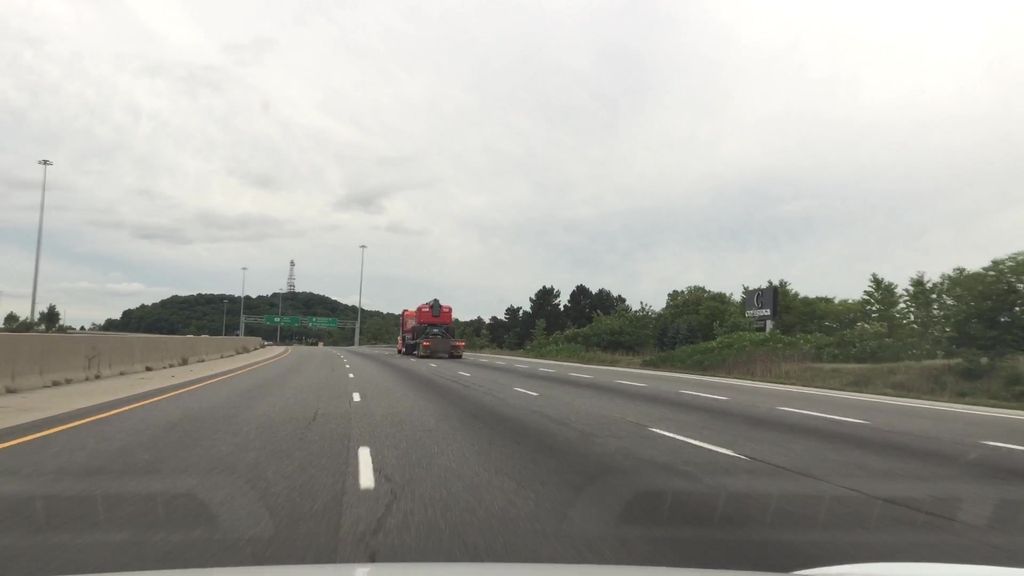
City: kitchener-waterloo